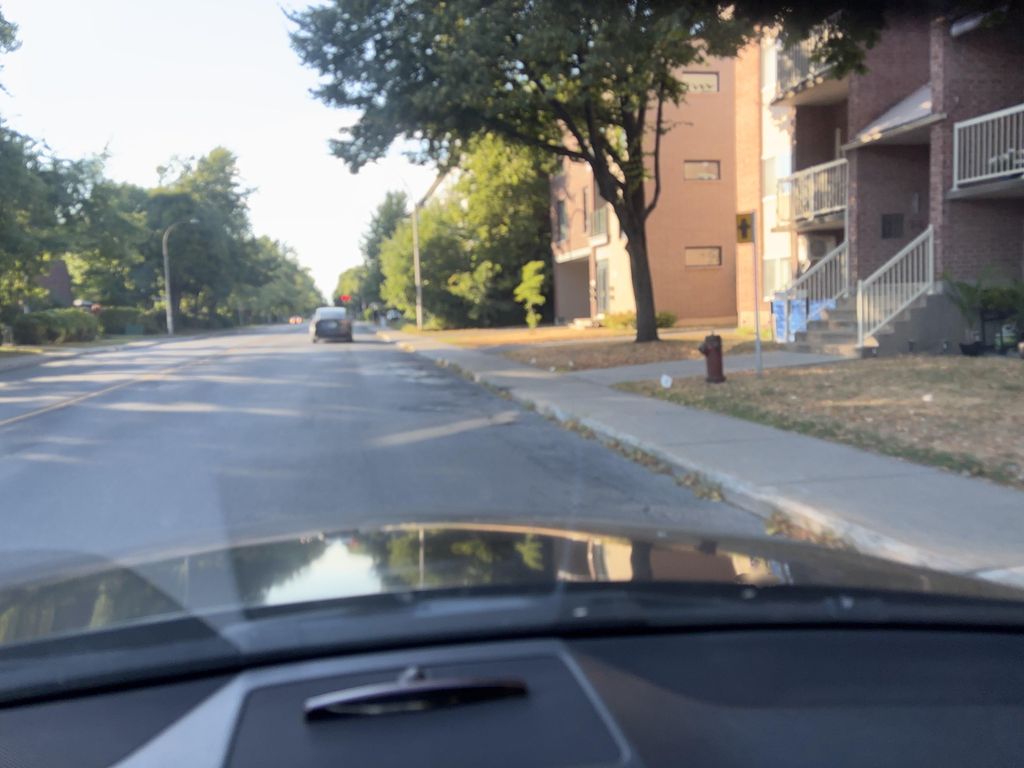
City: montreal